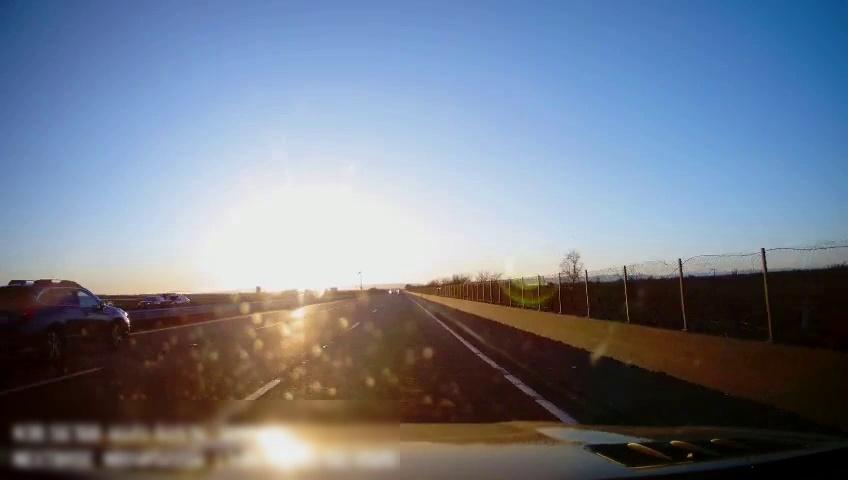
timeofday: Day
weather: Sunny
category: Drivable Space
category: Vehicles | Car
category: Vehicles | Car
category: Vehicles | SUV
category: Lanes | Alternate Lane
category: Lanes | Current Lane
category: Lanes | Current Lane
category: Lanes | Alternate Lane